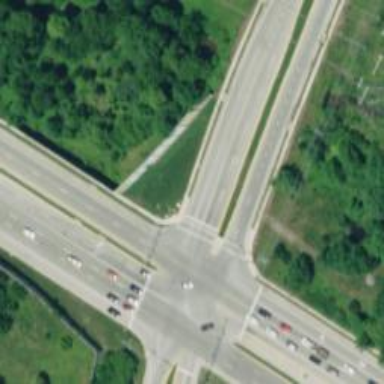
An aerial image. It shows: Marked crossing on asphalt footway.